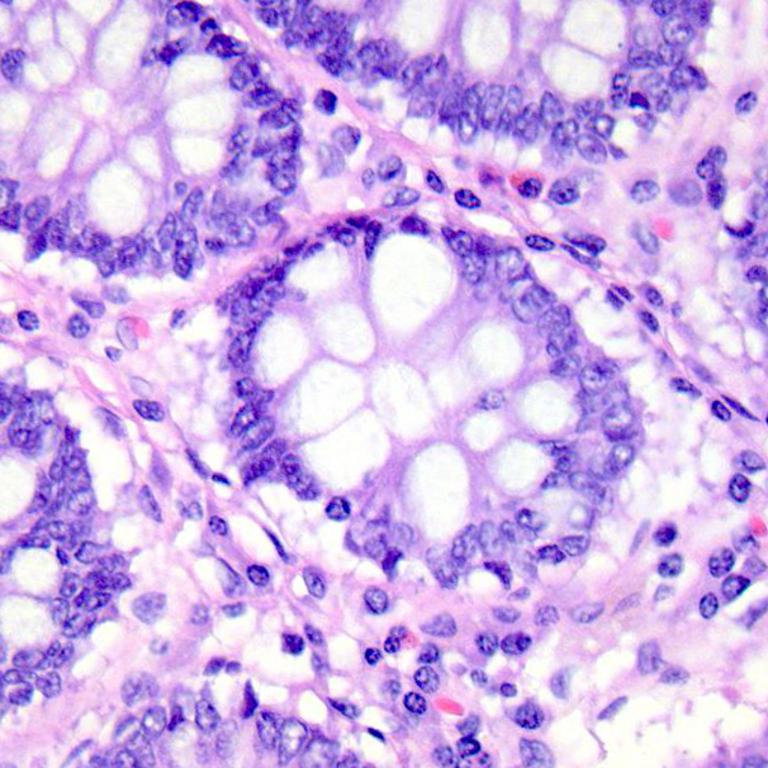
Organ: colon
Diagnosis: benign